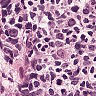
Metastatic tissue present: yes